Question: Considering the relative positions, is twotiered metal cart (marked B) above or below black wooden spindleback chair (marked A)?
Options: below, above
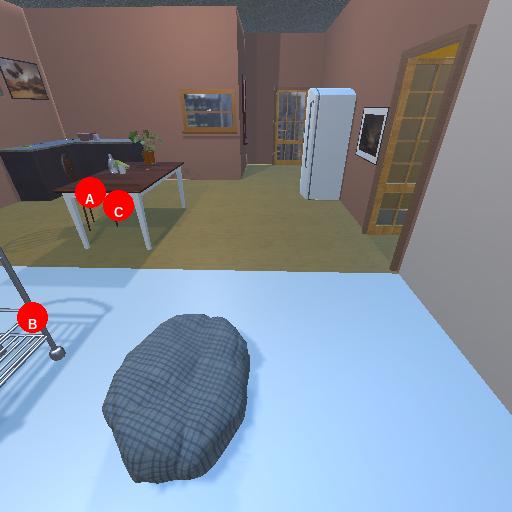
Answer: below